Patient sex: F
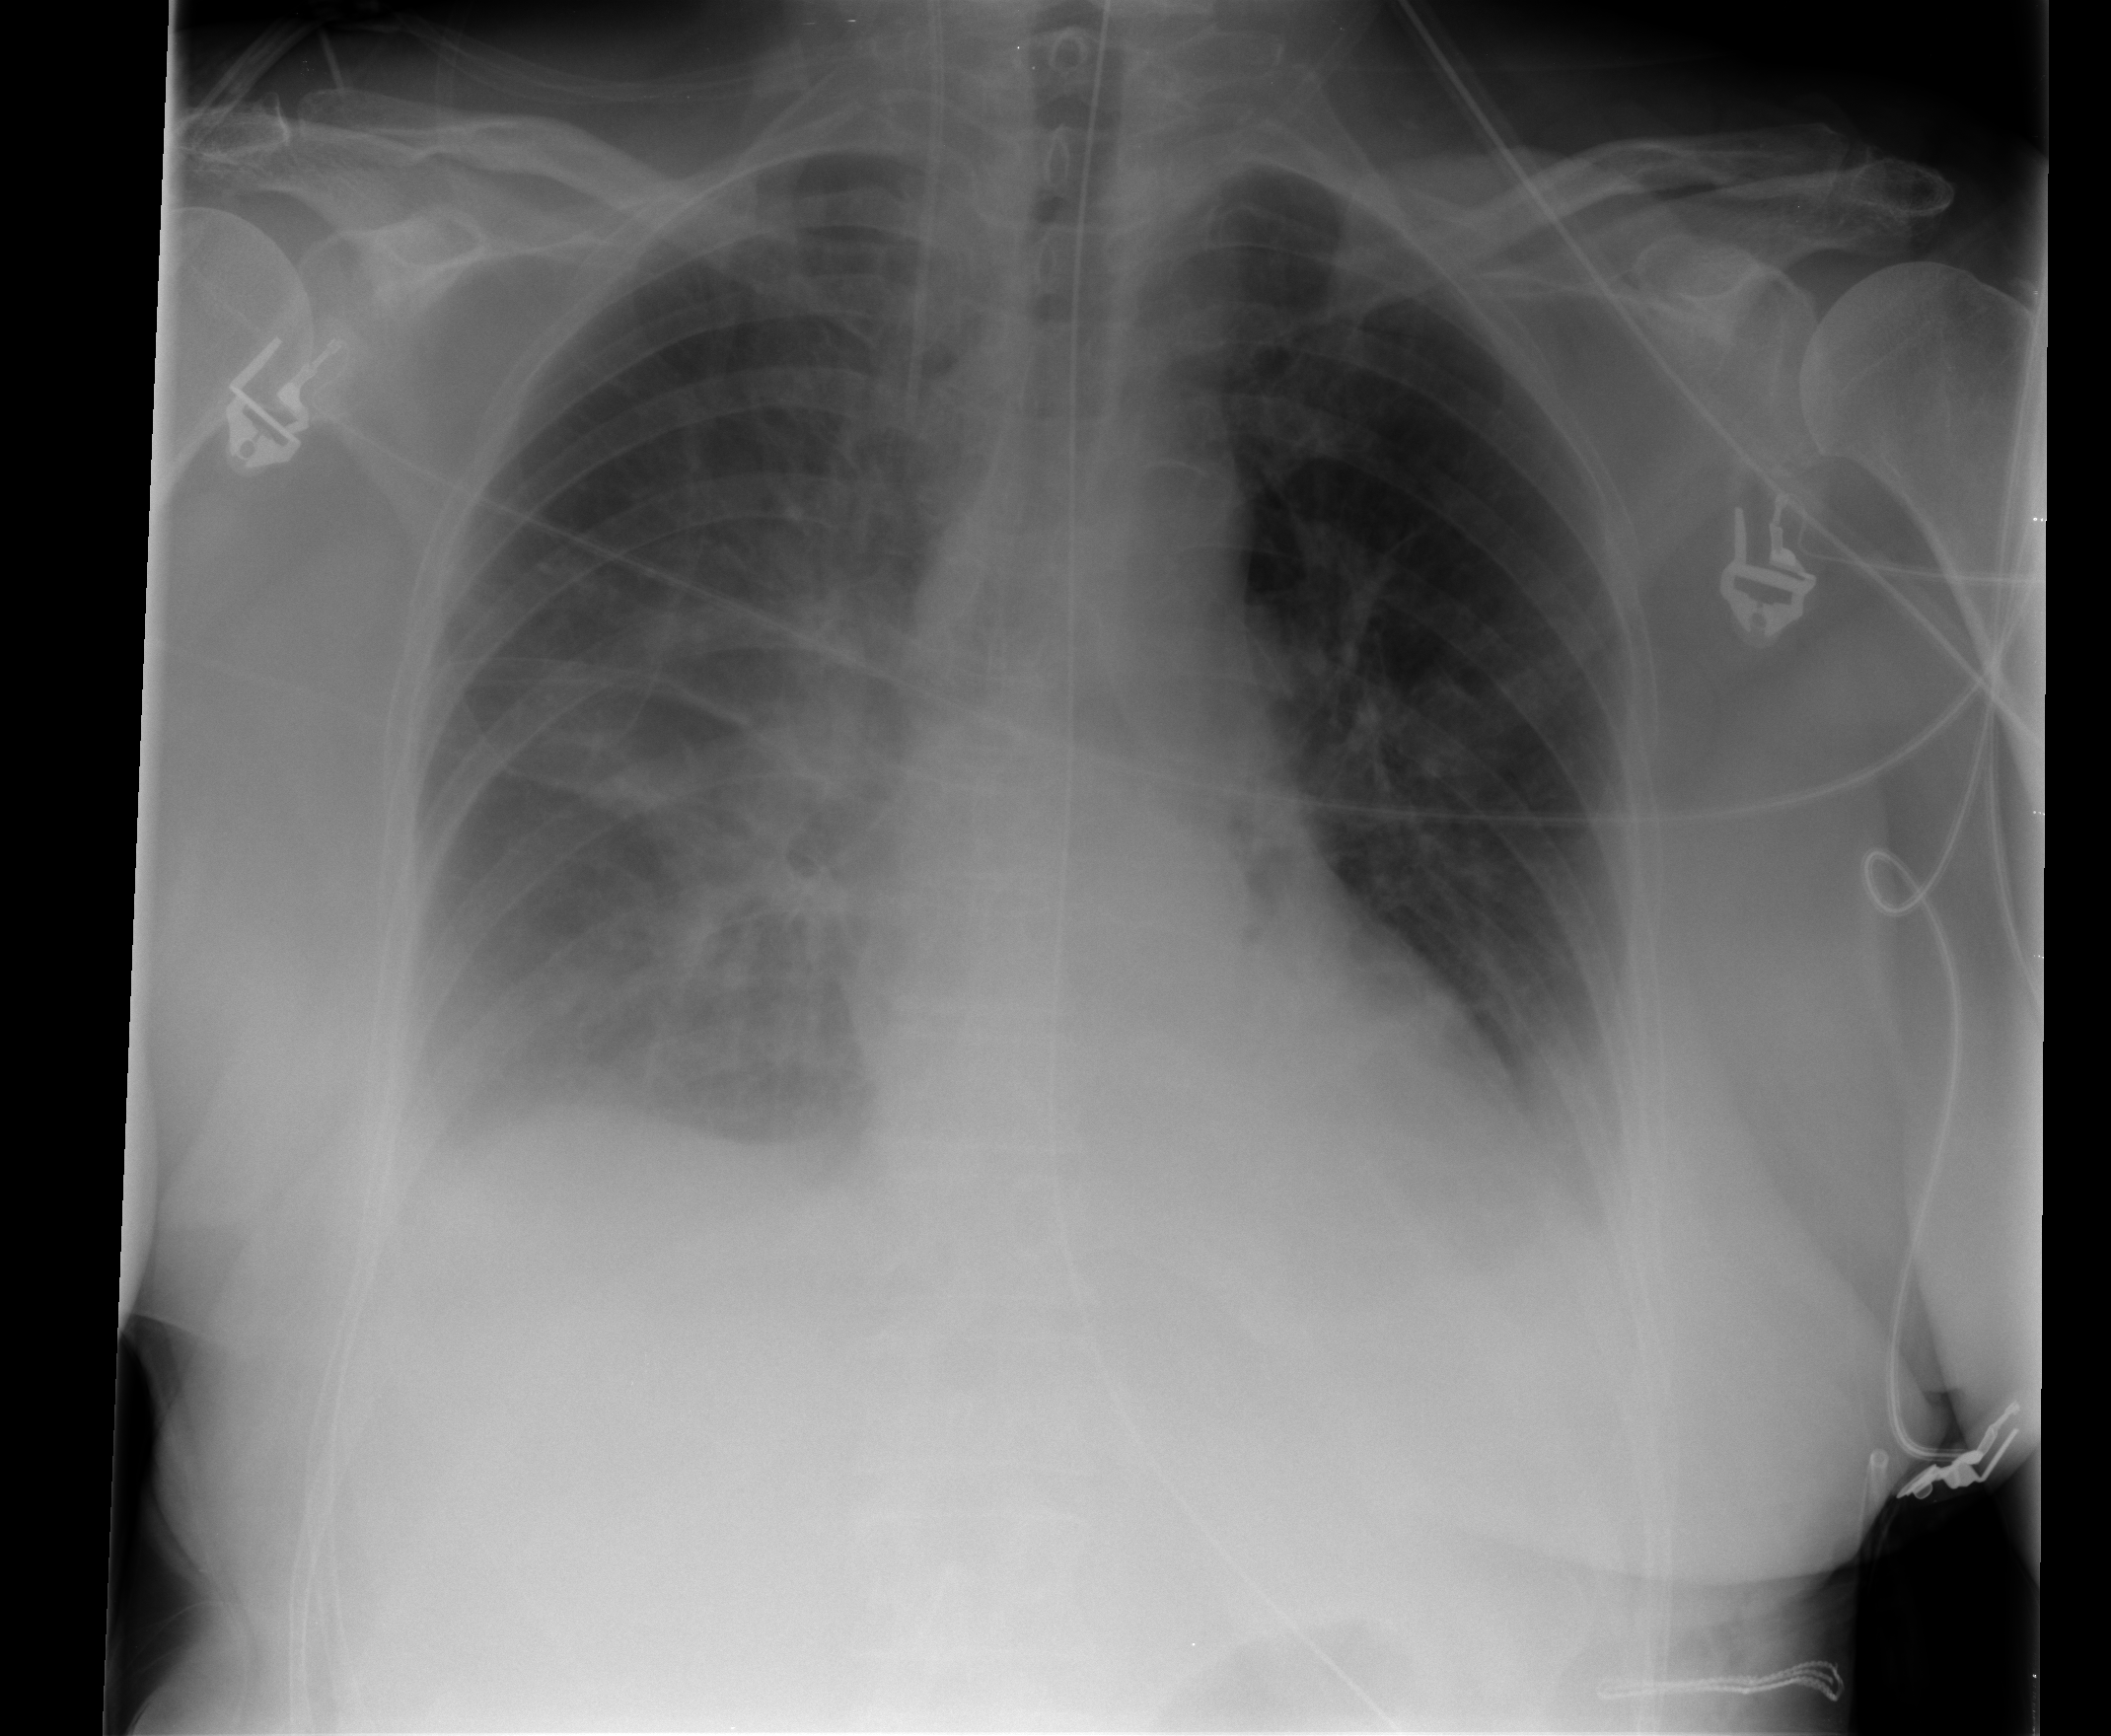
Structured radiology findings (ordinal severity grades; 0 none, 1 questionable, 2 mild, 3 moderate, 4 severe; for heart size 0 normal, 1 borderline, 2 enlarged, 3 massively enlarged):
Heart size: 2
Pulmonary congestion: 2
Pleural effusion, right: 1
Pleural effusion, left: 2
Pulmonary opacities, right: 3
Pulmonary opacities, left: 0
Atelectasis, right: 3
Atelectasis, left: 2